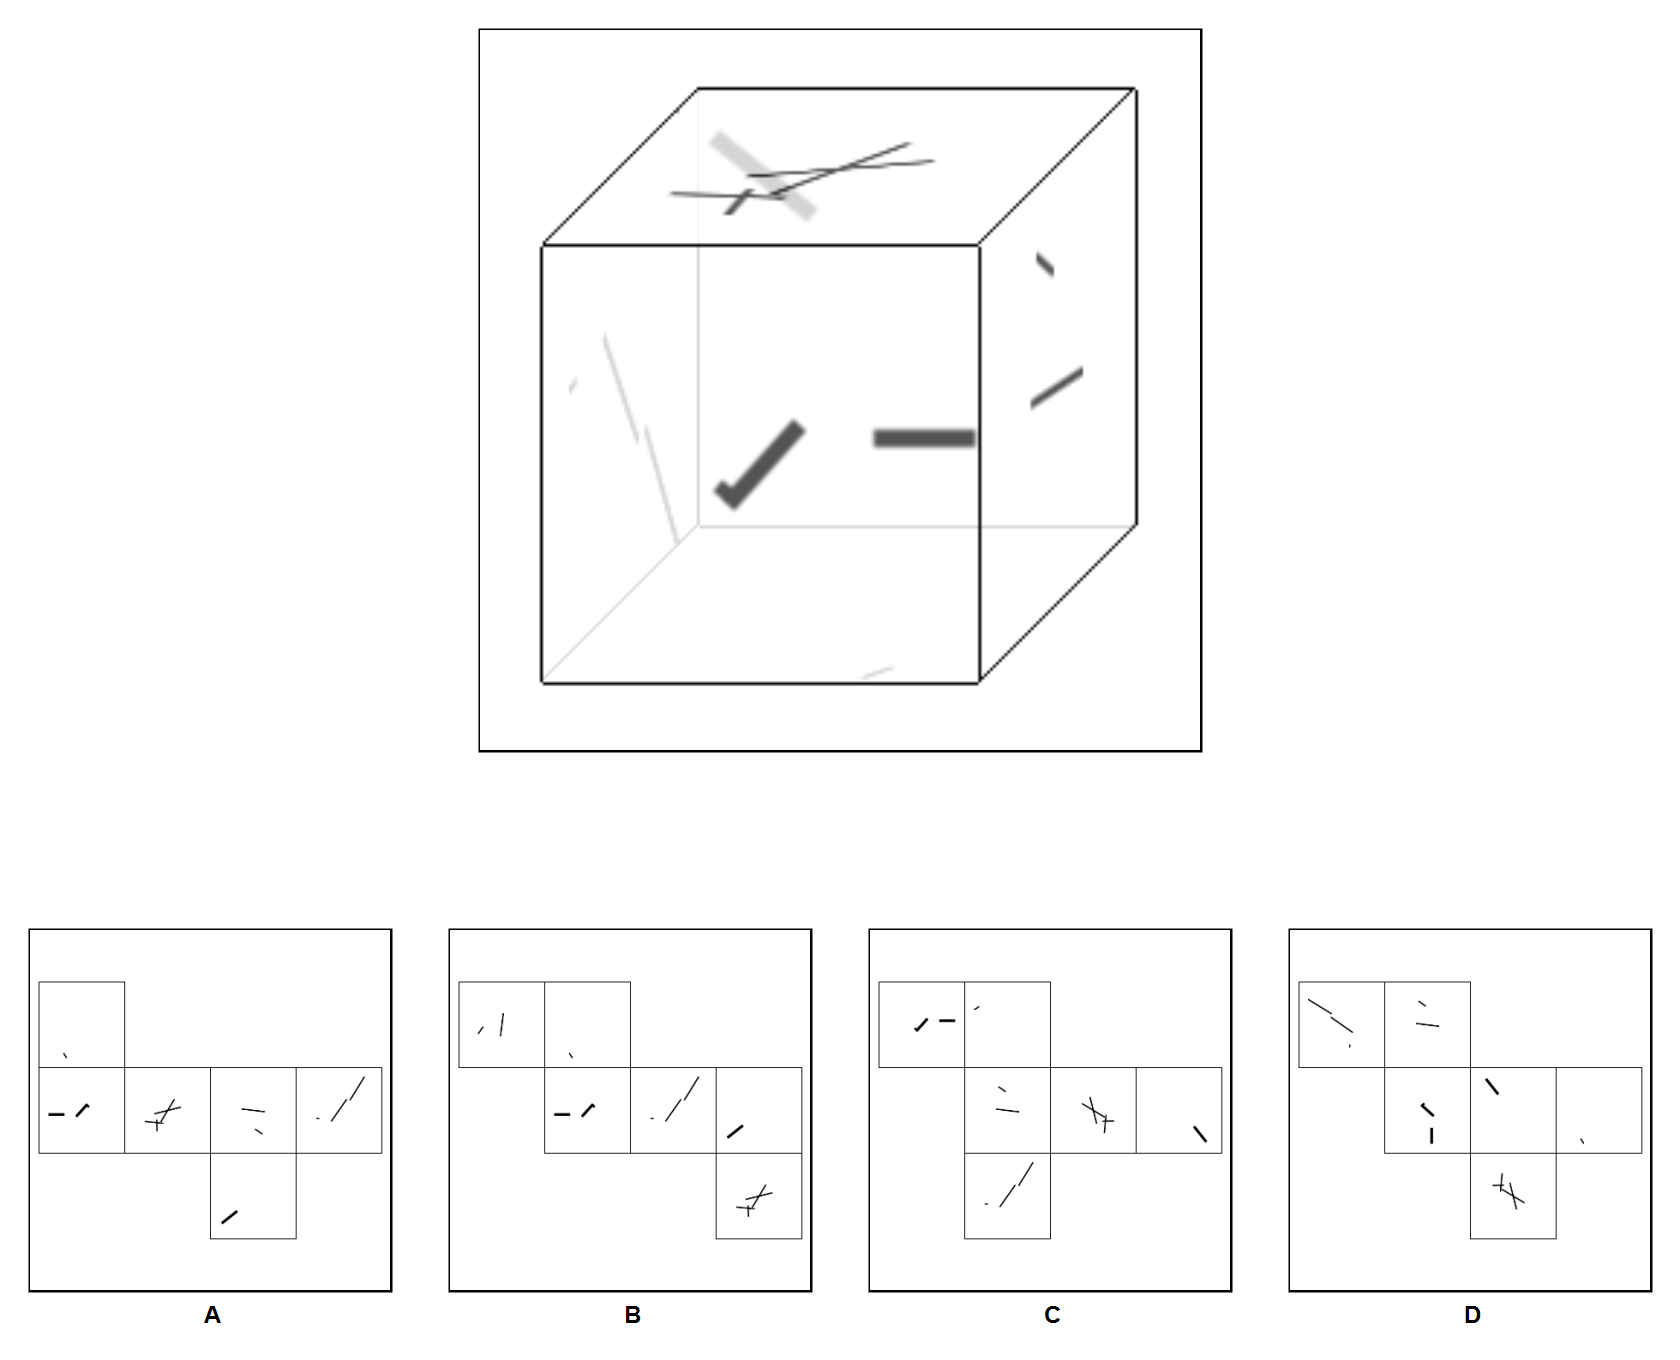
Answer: B